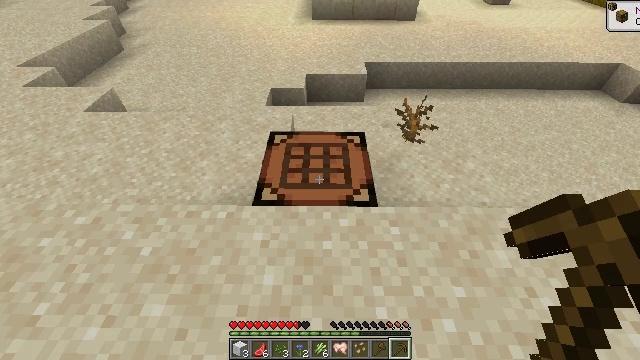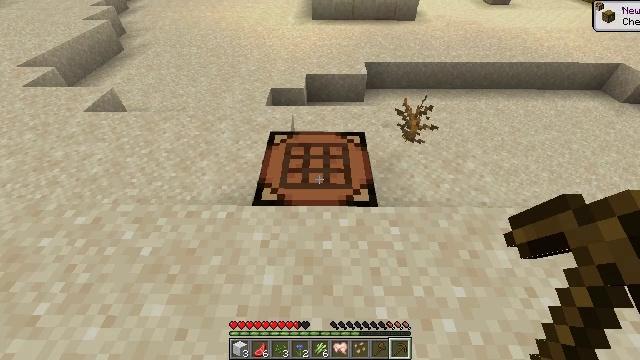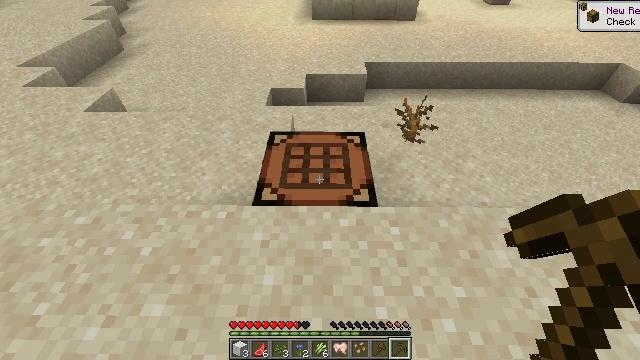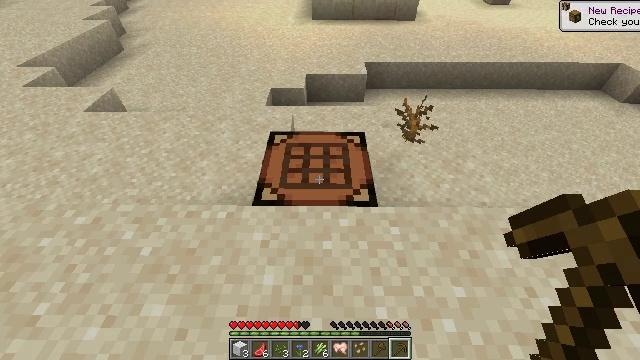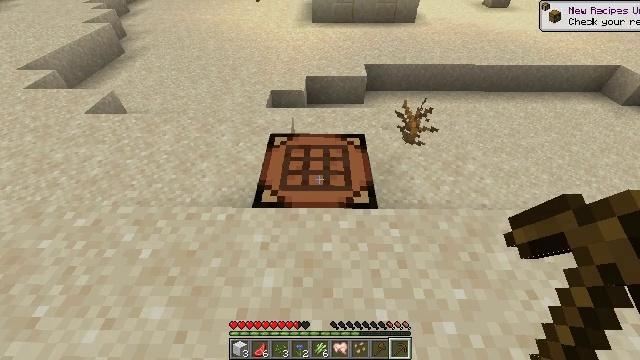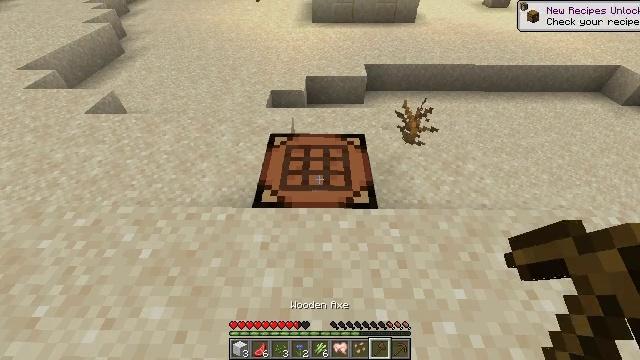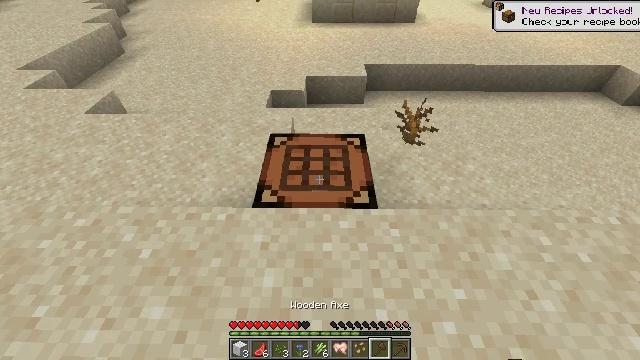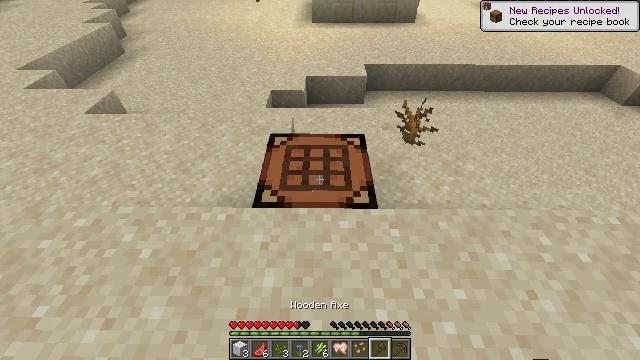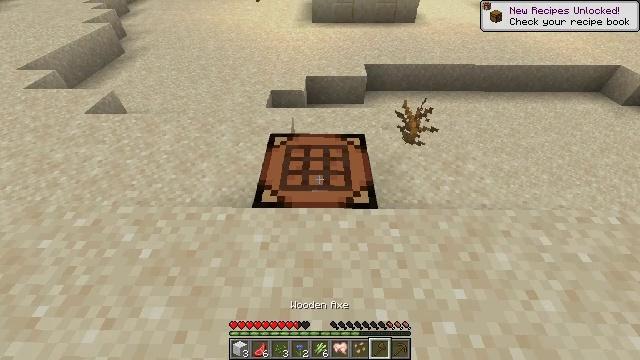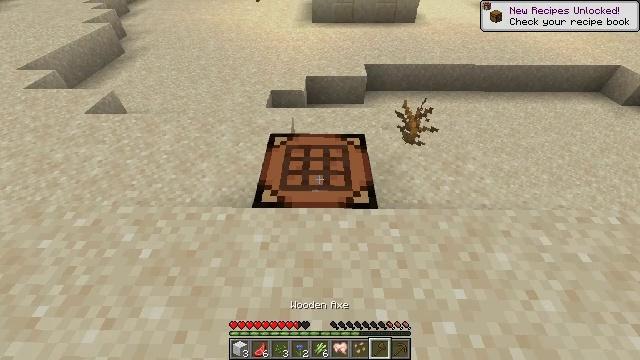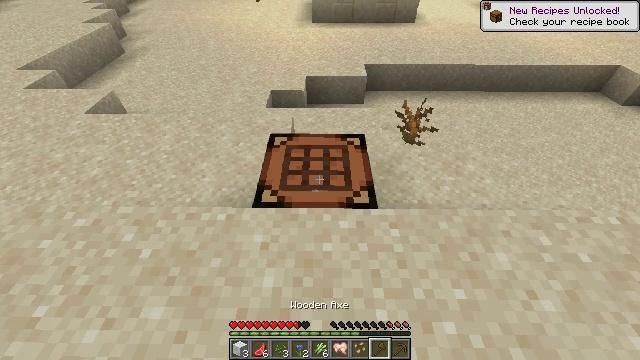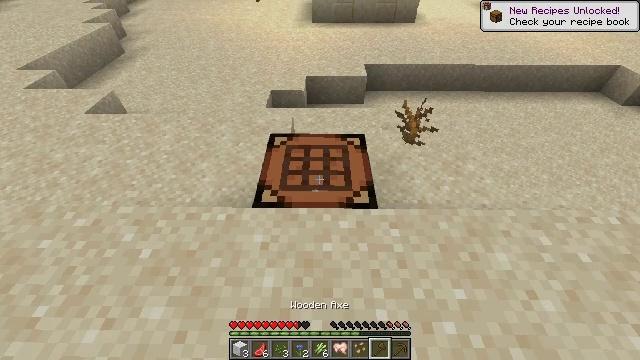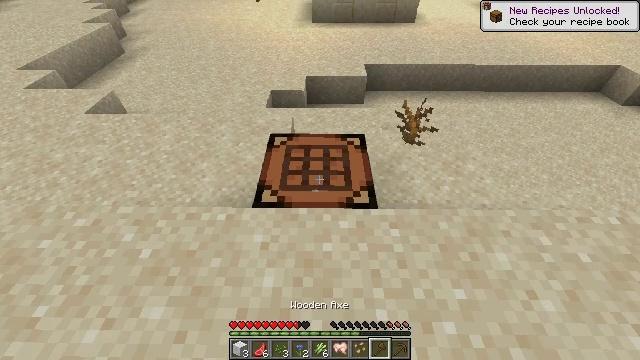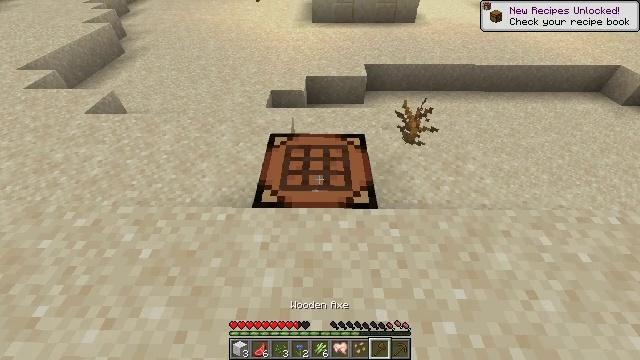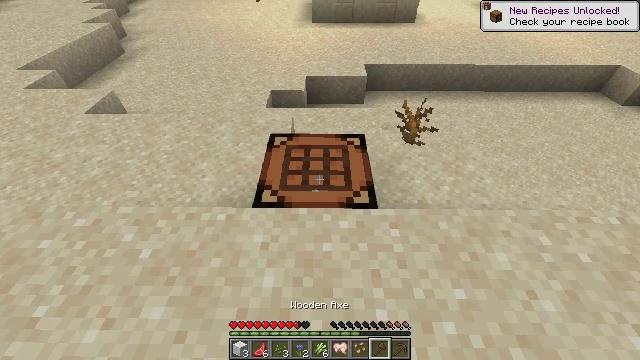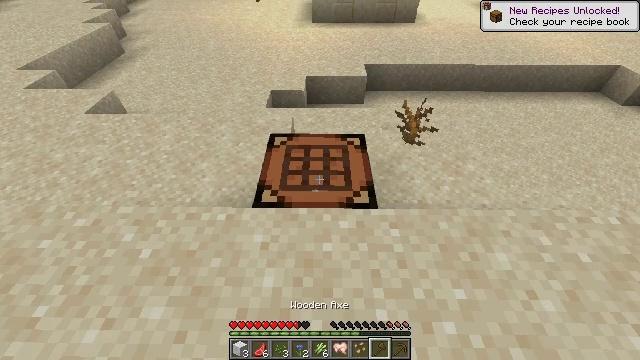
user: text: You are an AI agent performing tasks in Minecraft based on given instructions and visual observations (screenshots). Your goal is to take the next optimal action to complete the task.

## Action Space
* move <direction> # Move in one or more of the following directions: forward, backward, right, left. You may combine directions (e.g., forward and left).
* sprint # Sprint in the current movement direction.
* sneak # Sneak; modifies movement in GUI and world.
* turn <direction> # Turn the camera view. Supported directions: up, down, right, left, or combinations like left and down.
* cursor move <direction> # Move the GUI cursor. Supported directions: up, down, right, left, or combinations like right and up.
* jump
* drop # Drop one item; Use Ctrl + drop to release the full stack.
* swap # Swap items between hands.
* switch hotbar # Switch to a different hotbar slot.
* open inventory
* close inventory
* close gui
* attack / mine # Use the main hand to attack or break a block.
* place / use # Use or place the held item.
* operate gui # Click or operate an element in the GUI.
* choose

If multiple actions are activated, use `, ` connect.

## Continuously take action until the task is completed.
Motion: motion action
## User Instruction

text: Attack the hay block to get hay.
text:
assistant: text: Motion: no_op
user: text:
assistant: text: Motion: no_op
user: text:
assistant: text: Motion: no_op
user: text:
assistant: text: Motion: no_op
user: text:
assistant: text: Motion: no_op
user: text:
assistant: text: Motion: no_op
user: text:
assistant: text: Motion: no_op
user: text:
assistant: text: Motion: no_op
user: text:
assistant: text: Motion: no_op
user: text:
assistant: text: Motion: no_op
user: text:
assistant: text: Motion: no_op
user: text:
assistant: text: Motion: no_op
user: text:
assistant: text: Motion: no_op
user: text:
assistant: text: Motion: no_op
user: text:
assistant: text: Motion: no_op
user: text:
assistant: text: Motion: no_op
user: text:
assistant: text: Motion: no_op
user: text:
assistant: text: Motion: no_op
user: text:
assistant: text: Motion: turn right
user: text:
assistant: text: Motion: turn right
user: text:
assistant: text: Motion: turn right and up
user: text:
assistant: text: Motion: turn right and up
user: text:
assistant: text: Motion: turn right and up
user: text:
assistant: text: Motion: turn right and up
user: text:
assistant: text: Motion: turn right
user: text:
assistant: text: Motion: no_op
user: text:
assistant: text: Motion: no_op
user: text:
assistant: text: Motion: no_op
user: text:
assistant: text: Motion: no_op
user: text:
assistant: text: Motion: no_op